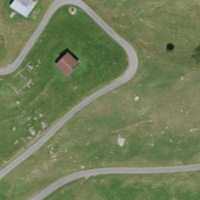
EUNIS habitat code: 26
Species observed at this site:
Dactylorhiza sambucina